Question: Count the number of objects in the diagram.
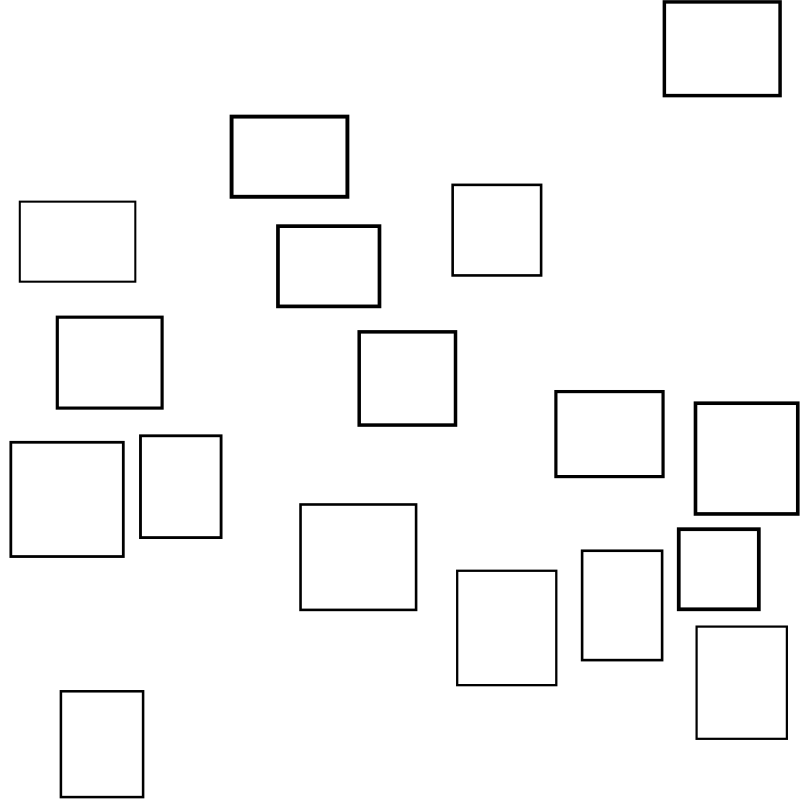
Answer: 17